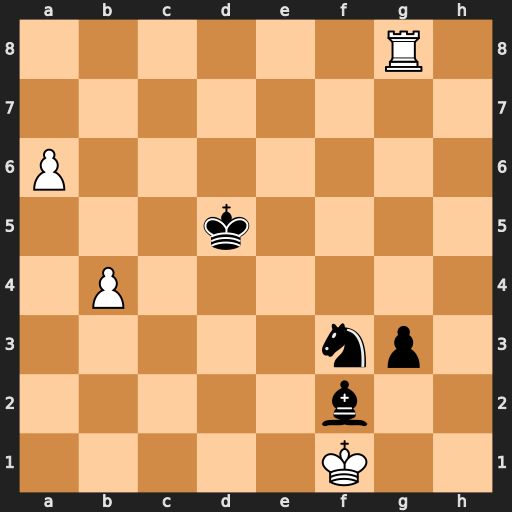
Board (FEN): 6R1/8/P7/3k4/1P6/5np1/5b2/5K2
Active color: w
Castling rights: -
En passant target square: -
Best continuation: Rxg3 Bxg3 a7